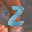
Label: 2